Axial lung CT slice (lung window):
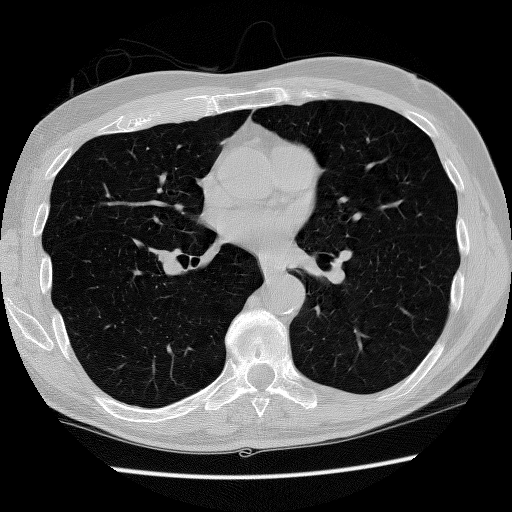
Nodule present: no